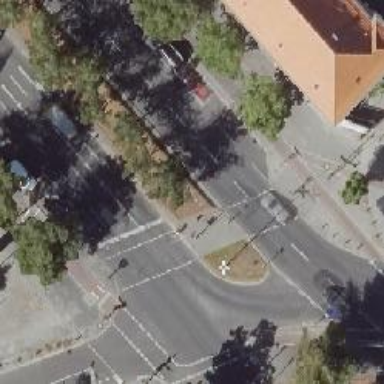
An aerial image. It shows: Footway located on traffic island.